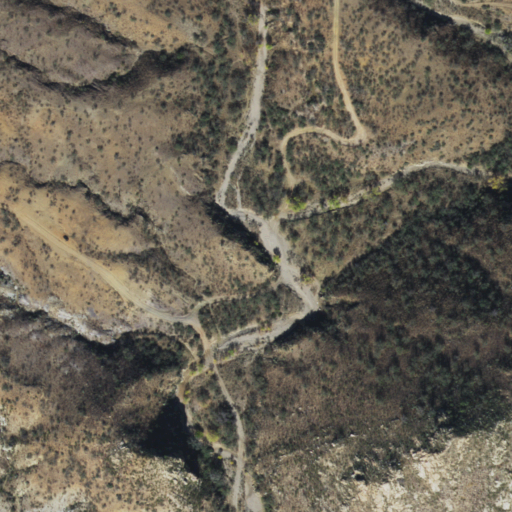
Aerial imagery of valley in Arizona named Warsaw Canyon containing shrub and grassland